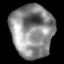
Tissue: lung
Cell type: Fibroblasts
Senescence score: 0.1287
Nuclear area (px): 2210
Mean DAPI intensity: 137.731